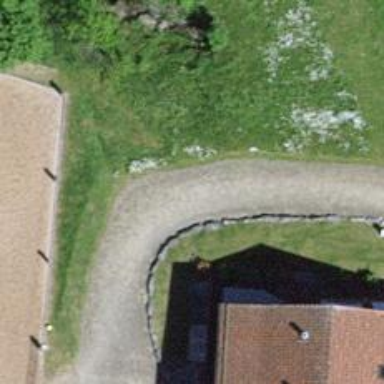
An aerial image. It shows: Driveway.